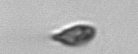
Label: Cryptophyta